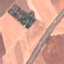
Label: Highway